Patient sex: M
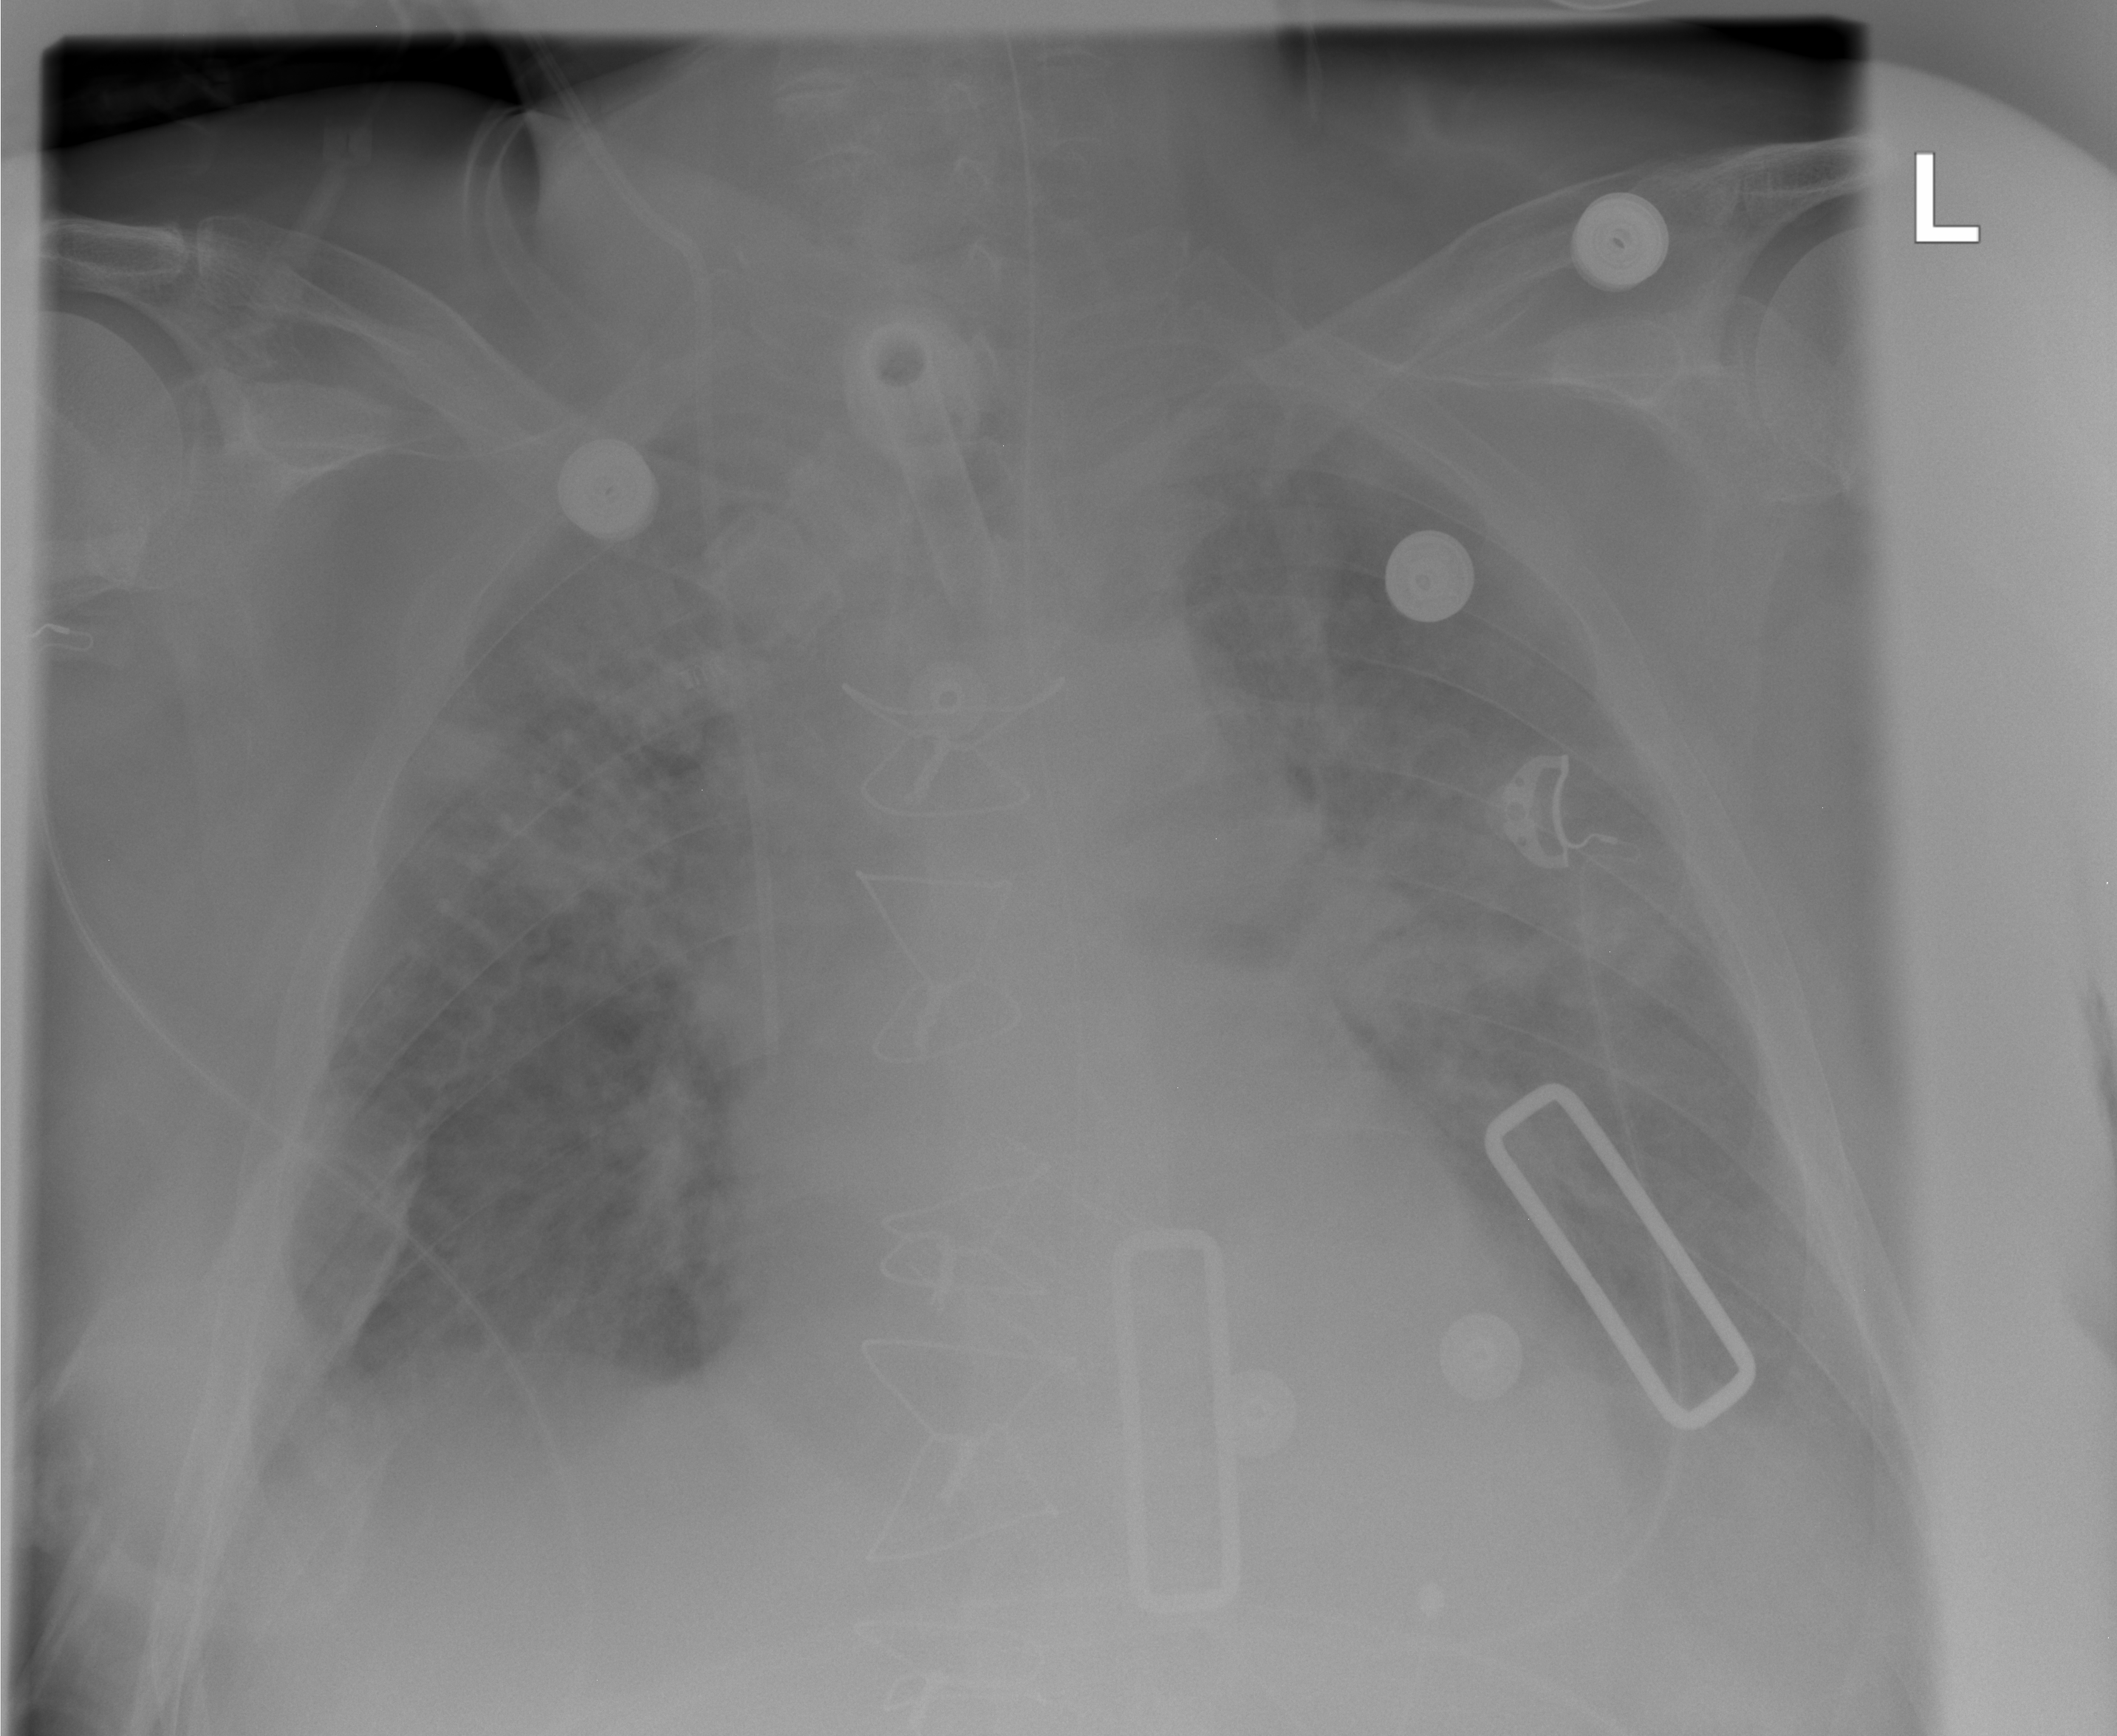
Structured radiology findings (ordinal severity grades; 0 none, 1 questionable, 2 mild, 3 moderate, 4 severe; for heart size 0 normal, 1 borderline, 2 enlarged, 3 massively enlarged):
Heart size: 2
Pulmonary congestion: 3
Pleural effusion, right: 1
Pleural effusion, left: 2
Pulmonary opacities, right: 3
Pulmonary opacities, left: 3
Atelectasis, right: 2
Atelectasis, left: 2